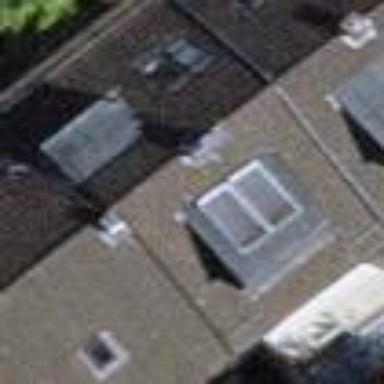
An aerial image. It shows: Terrace building.